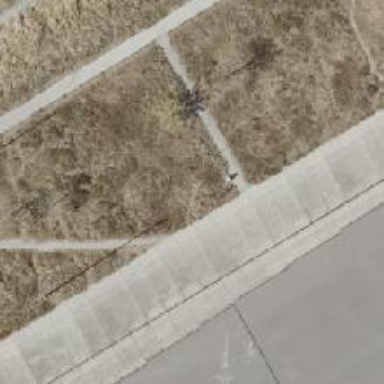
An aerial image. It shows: Footway with concrete surface.